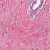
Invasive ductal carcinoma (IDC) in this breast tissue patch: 0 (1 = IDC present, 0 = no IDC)